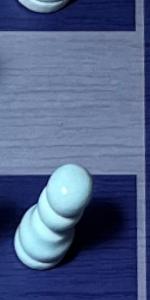
Label: Pawn_White